Field crop: maize
Growth stage: 1
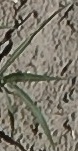
Species: sorghum